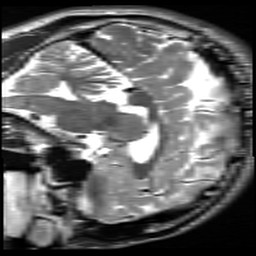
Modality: inplaneT2
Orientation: sagittal
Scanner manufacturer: siemens
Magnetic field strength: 3 T
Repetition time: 7.02 s
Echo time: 0.069 s